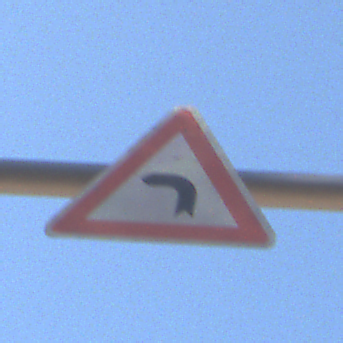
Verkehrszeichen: KurveLinks
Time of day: MorningAfternoon
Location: Outdoor (Nature)
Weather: Clear
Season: NotSpecified
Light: Natural